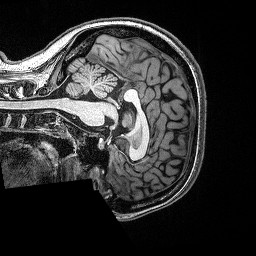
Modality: T1w
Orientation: sagittal
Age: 23
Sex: female
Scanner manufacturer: siemens
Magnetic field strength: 3 T
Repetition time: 2.53 s
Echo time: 0.0035 s